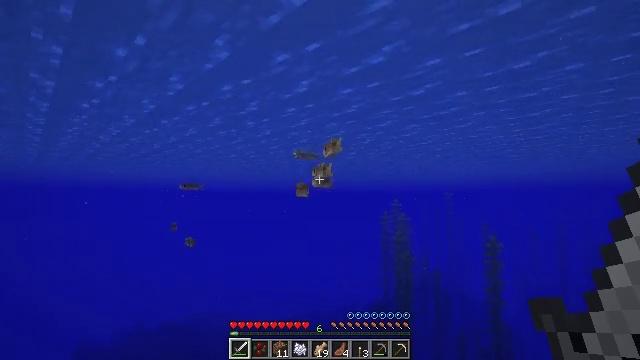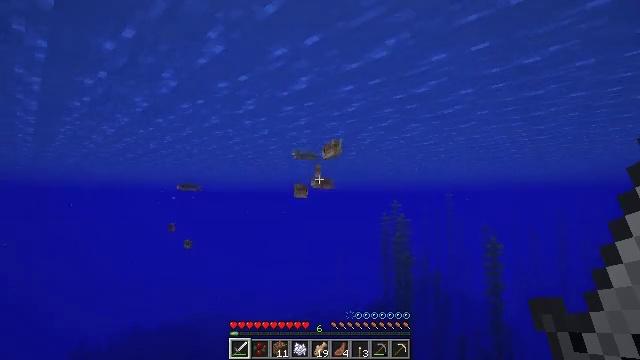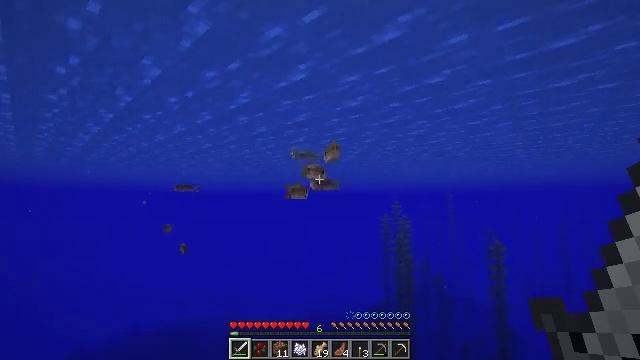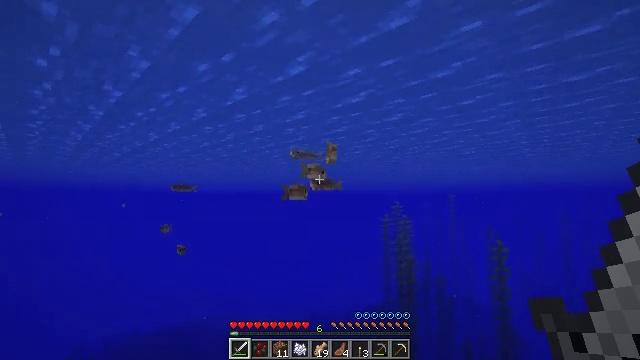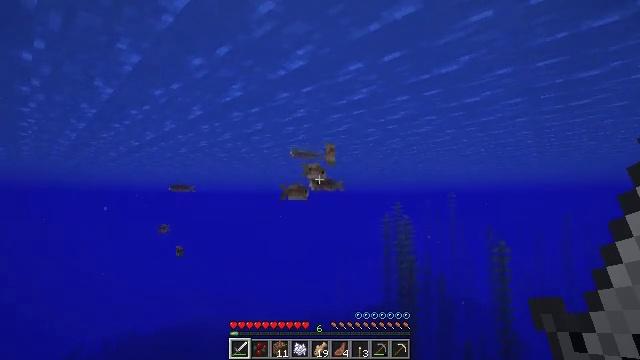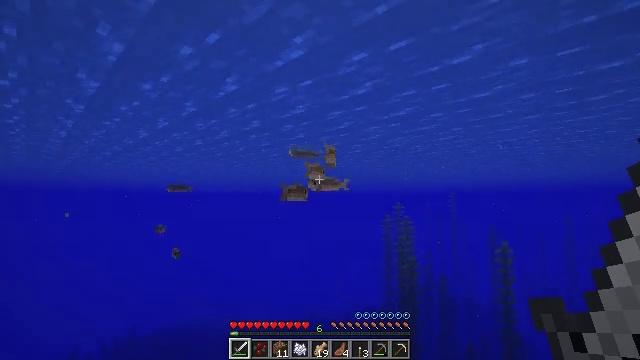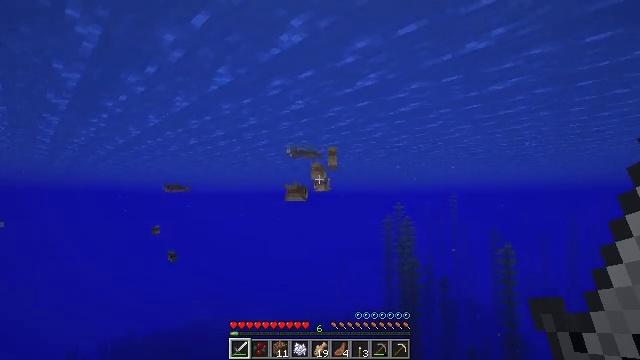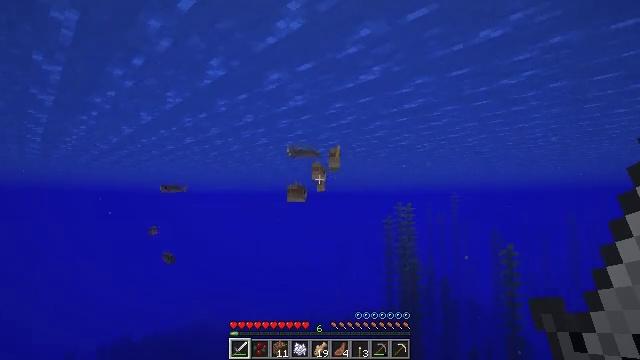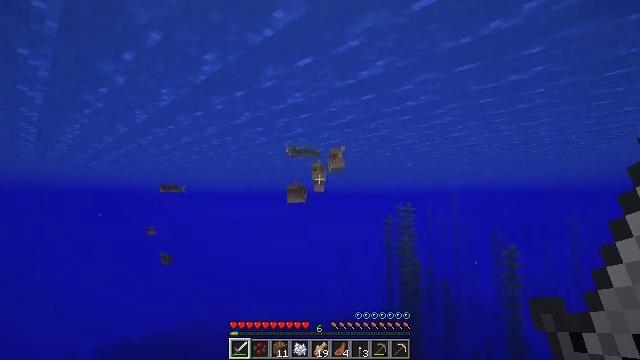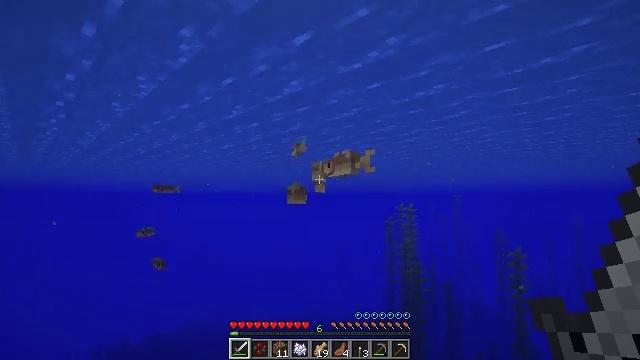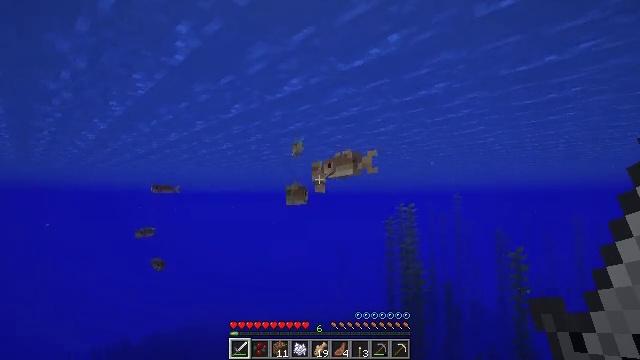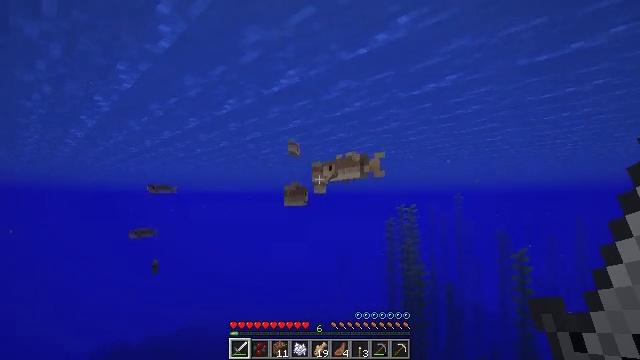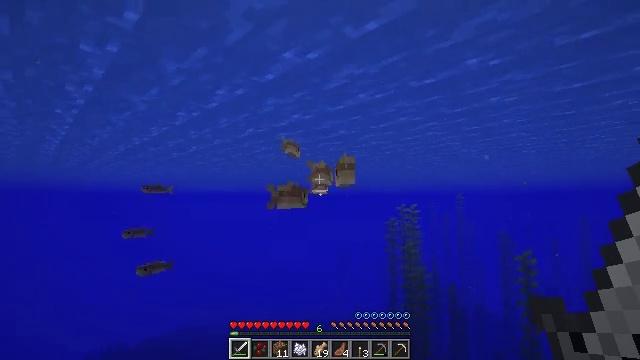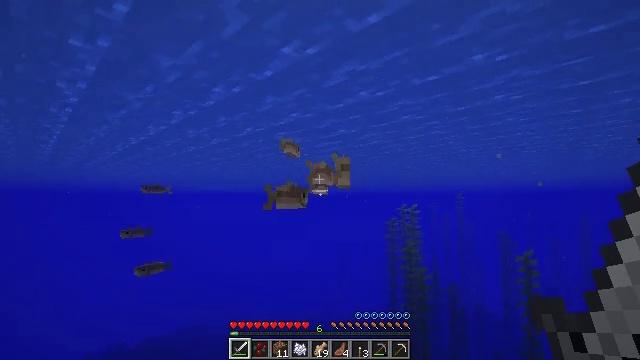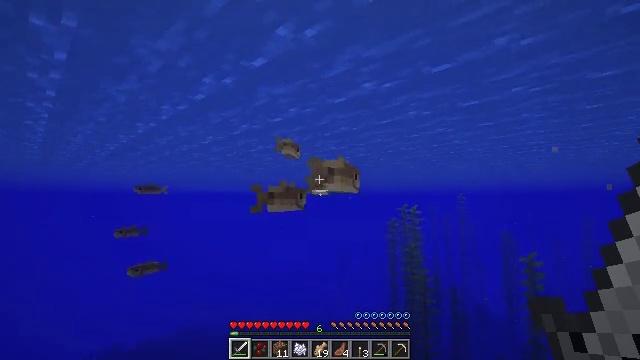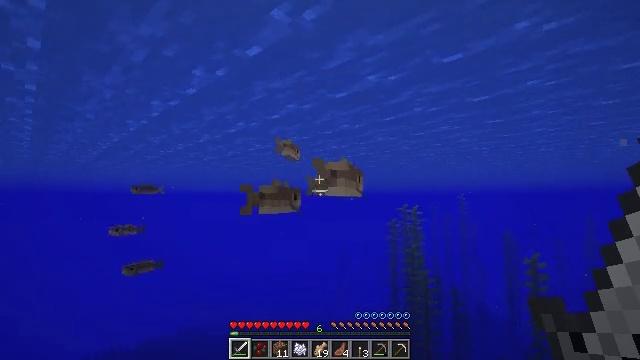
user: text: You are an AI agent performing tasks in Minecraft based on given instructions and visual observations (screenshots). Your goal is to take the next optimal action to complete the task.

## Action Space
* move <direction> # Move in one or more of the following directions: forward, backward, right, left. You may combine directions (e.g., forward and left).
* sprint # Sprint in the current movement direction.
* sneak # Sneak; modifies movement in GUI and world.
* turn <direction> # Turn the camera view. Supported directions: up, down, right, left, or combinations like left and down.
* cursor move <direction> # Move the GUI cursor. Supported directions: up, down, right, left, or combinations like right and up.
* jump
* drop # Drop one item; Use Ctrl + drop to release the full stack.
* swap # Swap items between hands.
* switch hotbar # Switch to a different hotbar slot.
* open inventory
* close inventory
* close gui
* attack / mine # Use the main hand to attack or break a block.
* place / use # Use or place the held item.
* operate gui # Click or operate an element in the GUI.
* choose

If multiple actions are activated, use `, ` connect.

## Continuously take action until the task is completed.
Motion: motion action
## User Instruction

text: Kill mobs in water.
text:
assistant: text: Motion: move forward
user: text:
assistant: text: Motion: move forward
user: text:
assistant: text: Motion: move forward
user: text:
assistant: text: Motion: move forward
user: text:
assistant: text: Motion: move forward
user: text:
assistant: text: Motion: move forward
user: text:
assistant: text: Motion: move forward
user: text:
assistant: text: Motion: move forward
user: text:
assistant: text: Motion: move forward
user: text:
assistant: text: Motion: move forward
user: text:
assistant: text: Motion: move forward
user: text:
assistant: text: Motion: move forward
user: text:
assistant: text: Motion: move forward
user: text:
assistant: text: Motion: move forward
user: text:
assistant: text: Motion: move forward
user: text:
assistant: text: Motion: move forward
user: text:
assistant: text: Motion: move forward
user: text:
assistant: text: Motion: move forward
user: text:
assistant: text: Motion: move forward
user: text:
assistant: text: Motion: move forward
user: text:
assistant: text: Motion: move forward, turn down
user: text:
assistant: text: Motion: move forward, turn down
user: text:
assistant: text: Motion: move forward, turn right and down
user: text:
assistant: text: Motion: move forward, turn right and down
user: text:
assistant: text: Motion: move forward, turn right
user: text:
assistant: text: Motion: move forward, turn right, attack / mine
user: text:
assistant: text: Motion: move forward, attack / mine
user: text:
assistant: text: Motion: move forward, turn right, attack / mine
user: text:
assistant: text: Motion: move forward, turn right
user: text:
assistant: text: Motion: move forward